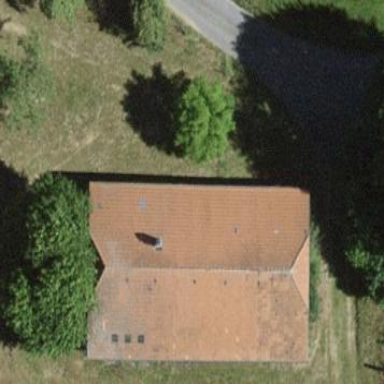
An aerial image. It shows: Residential building.